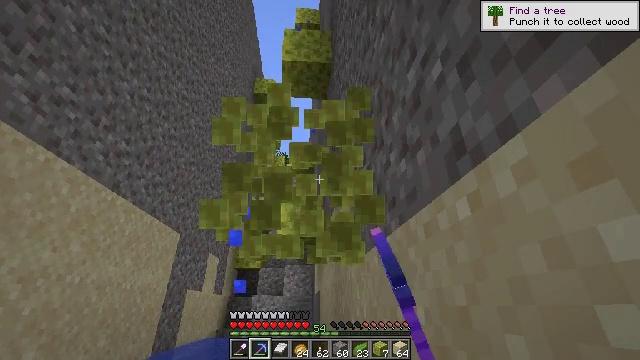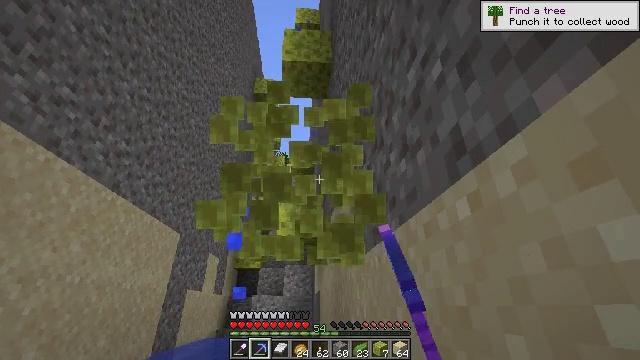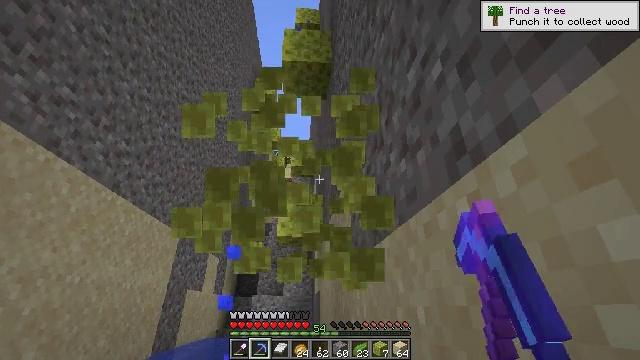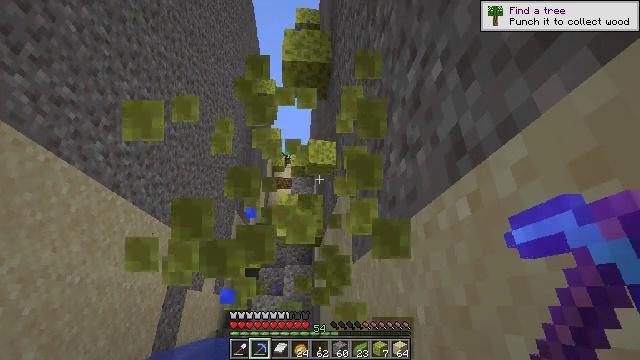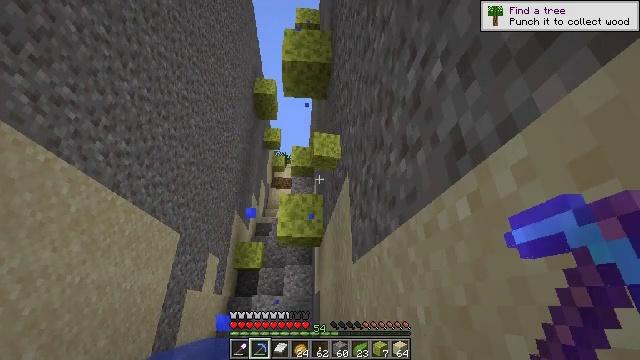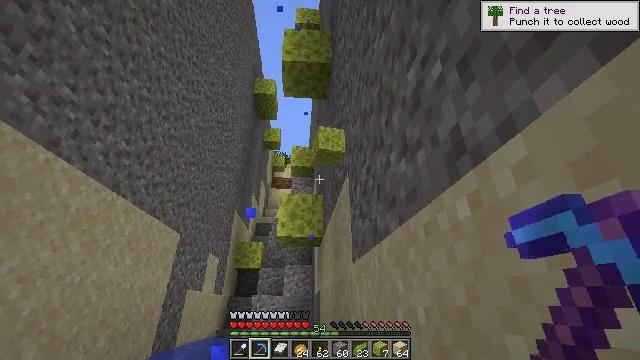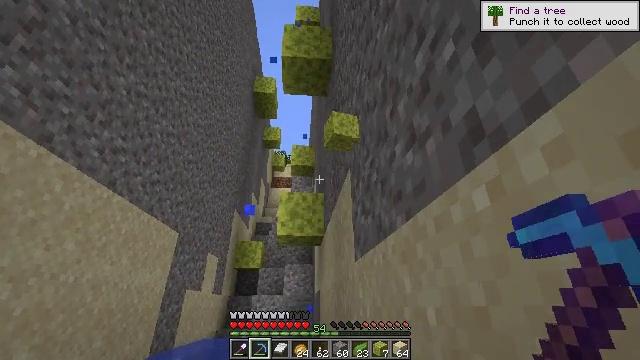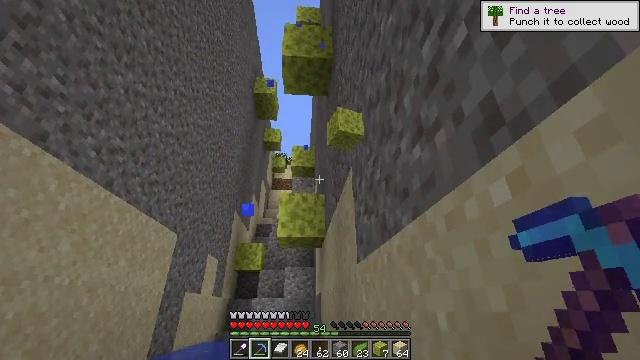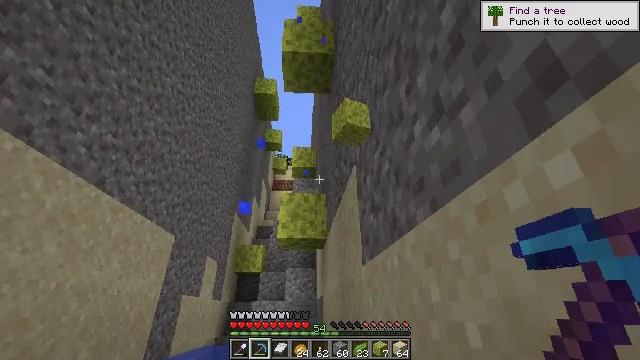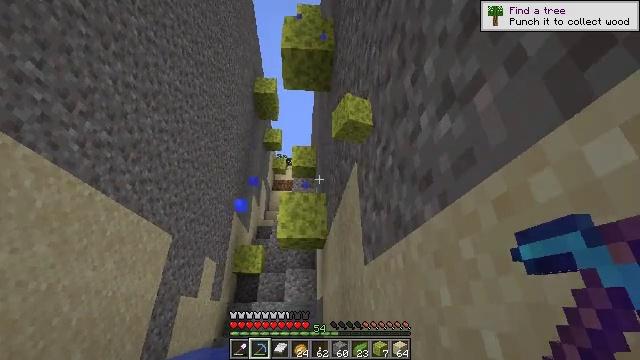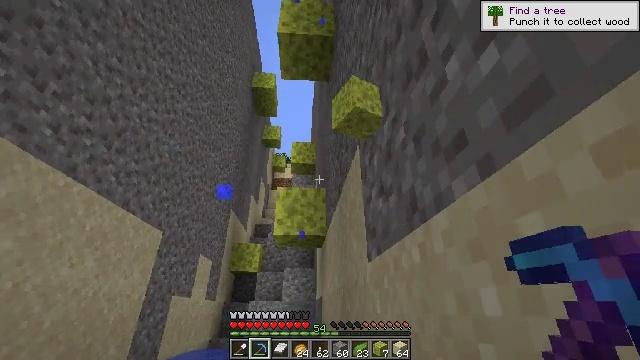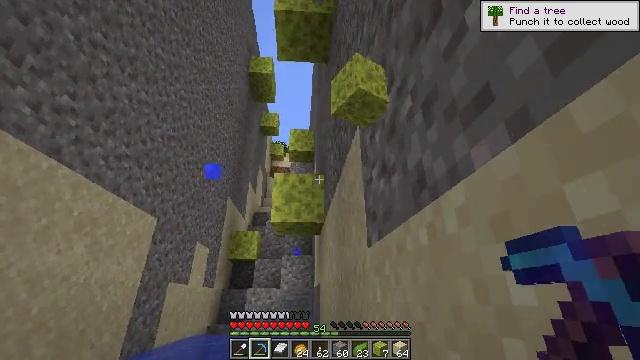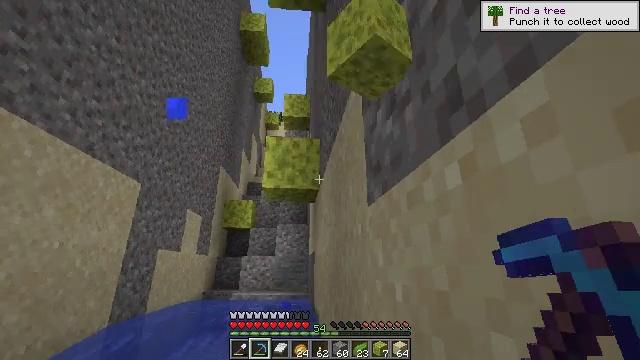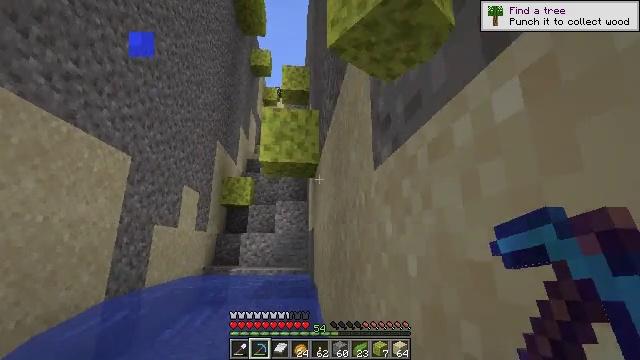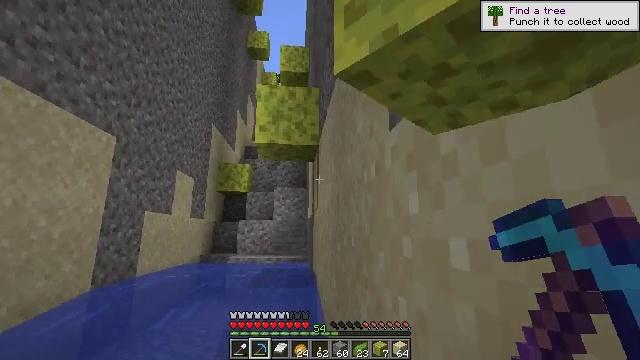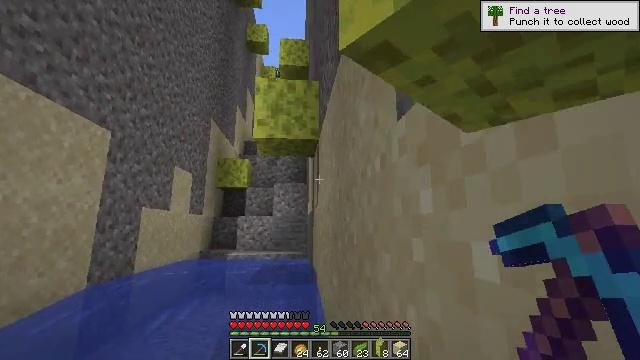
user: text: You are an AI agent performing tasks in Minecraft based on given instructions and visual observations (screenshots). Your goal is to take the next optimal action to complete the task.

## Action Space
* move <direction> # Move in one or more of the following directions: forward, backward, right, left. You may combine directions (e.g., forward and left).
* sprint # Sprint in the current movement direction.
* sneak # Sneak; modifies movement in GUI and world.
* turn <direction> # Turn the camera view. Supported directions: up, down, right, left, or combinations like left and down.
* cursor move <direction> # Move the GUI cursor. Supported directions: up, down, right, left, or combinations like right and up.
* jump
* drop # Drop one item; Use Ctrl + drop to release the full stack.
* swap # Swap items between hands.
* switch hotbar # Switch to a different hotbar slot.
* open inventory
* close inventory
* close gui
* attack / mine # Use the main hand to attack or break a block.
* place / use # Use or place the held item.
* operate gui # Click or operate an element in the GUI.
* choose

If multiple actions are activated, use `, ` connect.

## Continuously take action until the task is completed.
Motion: motion action
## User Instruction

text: Mine the wet sponge underwater.
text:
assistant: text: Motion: attack / mine
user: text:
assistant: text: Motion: attack / mine
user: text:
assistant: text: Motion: attack / mine
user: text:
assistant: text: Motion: attack / mine
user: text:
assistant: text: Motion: no_op
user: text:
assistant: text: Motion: move forward
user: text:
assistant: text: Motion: move forward
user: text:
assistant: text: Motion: move forward
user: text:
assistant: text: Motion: move forward
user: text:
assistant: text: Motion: move forward
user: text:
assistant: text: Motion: move forward, turn down
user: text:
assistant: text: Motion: move forward, turn down
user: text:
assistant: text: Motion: move forward, turn down
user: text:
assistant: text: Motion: move forward, turn down
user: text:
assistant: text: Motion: move forward
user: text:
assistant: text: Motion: move forward
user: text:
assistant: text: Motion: move forward
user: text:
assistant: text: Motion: move forward, turn left and up
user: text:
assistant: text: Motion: turn left and up
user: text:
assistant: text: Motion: turn left and up
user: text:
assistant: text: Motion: attack / mine
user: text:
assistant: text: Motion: attack / mine
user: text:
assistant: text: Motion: attack / mine
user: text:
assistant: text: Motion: attack / mine
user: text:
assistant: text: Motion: attack / mine
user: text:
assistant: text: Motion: attack / mine
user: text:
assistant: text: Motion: attack / mine
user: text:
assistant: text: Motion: attack / mine
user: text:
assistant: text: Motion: attack / mine
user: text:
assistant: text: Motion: attack / mine